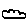
Label: cloud